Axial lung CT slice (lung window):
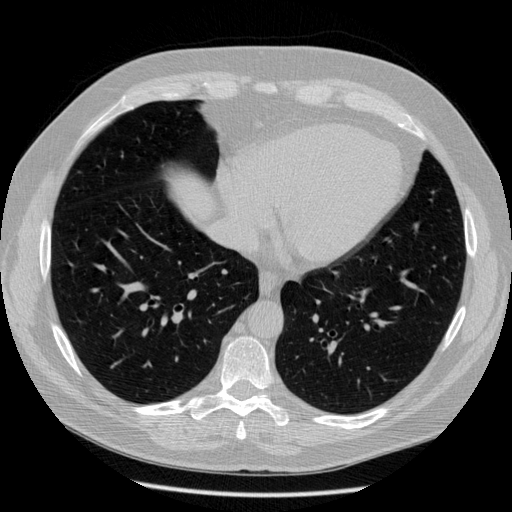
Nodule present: no